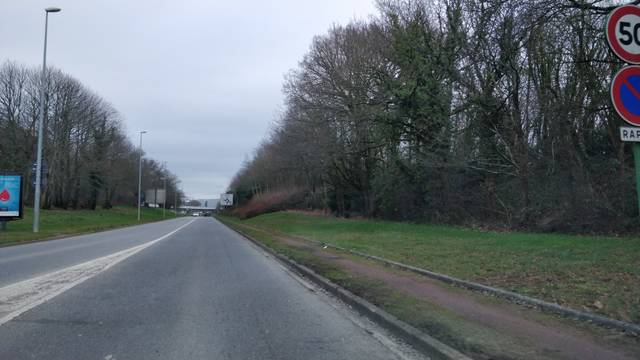
Region: France
Coordinates: 48.124, -1.621